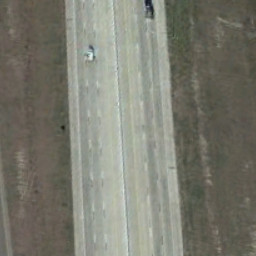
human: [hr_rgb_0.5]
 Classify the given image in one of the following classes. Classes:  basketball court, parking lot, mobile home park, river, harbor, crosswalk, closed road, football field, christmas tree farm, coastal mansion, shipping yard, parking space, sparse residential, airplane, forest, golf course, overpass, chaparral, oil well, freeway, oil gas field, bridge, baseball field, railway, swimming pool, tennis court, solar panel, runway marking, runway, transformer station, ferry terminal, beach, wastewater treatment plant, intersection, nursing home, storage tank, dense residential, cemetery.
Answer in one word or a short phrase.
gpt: freeway